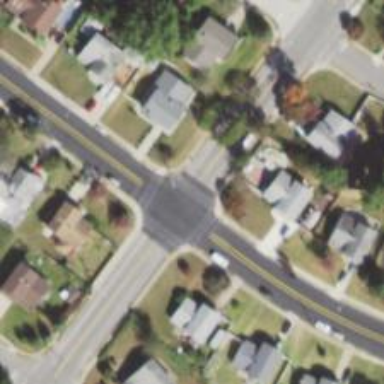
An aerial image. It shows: Marked road crossing.